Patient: sex M, age 62
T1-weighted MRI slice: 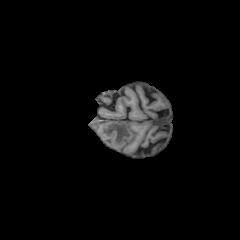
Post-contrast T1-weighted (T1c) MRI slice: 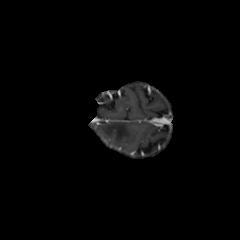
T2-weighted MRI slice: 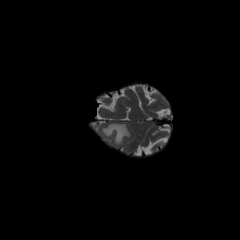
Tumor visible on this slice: yes
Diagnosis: Glioblastoma, IDH-wildtype
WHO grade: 4